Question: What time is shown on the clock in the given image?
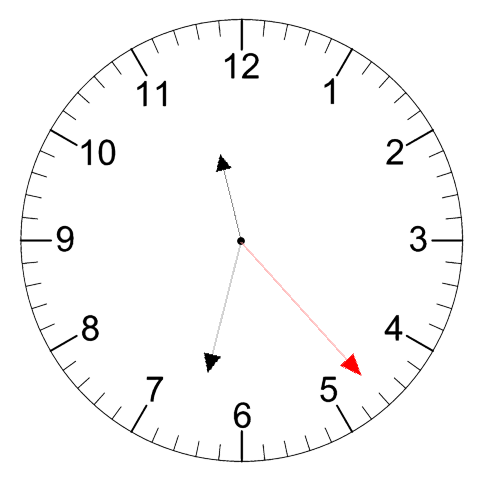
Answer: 11:32:23